Field crop: tomato
Growth stage: 2
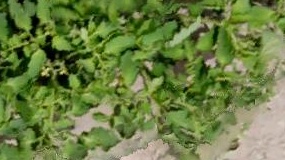
Species: tomato